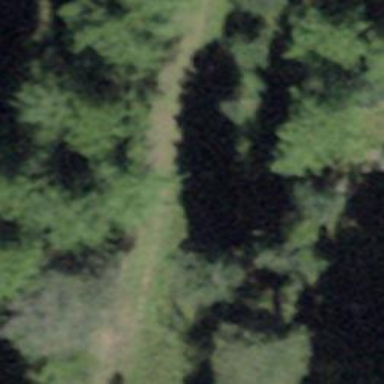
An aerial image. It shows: Path.